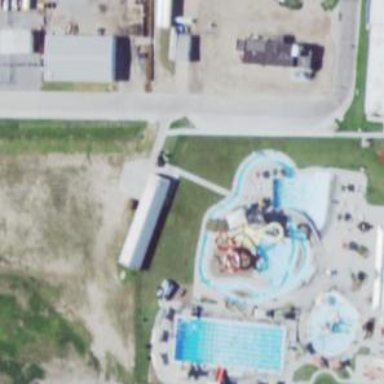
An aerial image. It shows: Water slide attraction.